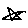
Label: star